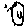
Label: bird